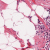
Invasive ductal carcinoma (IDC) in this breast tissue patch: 1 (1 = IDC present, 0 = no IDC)